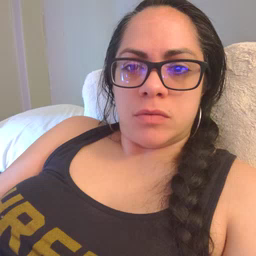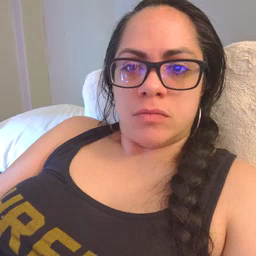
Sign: chocolate